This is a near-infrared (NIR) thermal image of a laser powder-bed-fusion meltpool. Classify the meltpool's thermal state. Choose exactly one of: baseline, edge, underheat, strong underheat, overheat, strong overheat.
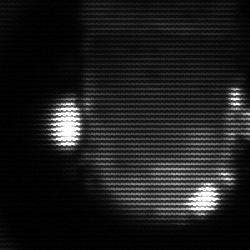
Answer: baseline